Field crop: maize
Growth stage: 2
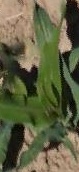
Species: maize